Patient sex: F
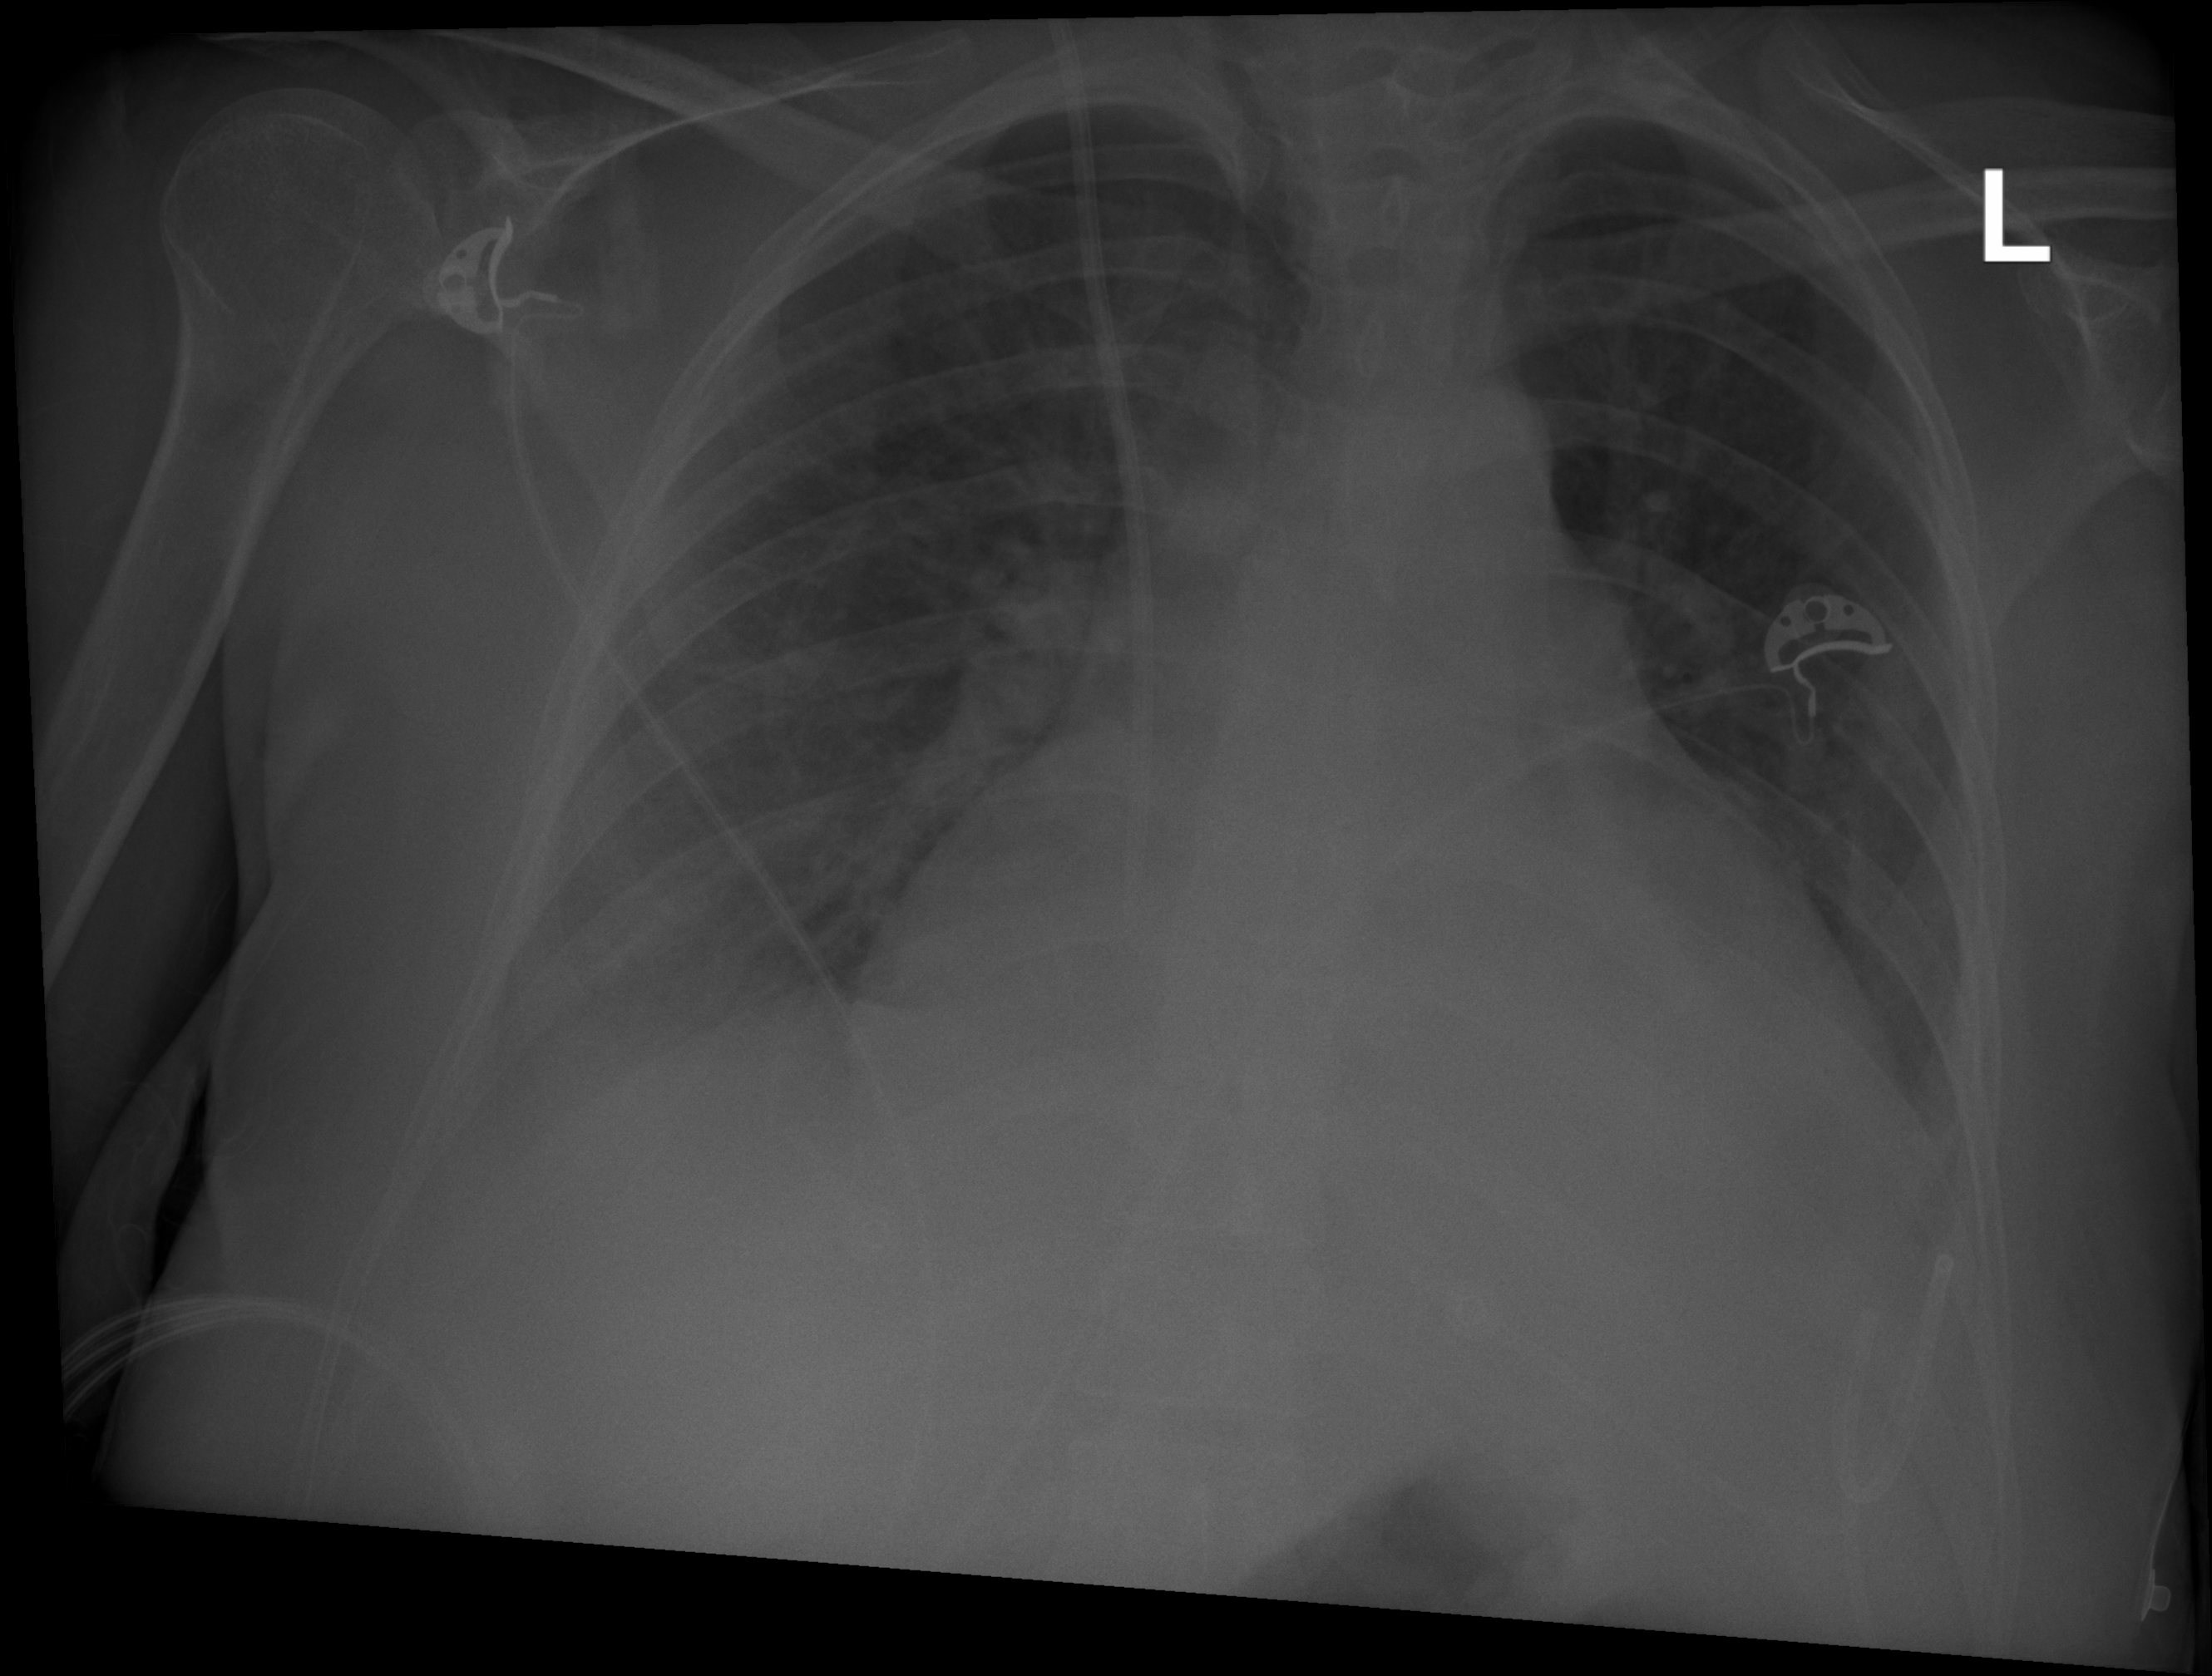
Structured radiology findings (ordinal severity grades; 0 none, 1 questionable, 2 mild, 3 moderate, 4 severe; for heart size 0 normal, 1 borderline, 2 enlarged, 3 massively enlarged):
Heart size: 2
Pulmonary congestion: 0
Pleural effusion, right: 2
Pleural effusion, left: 2
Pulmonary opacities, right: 0
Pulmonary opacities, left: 0
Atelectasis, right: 2
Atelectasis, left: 2